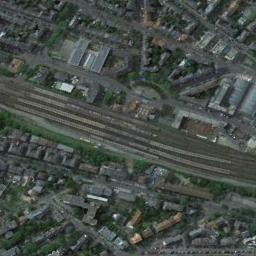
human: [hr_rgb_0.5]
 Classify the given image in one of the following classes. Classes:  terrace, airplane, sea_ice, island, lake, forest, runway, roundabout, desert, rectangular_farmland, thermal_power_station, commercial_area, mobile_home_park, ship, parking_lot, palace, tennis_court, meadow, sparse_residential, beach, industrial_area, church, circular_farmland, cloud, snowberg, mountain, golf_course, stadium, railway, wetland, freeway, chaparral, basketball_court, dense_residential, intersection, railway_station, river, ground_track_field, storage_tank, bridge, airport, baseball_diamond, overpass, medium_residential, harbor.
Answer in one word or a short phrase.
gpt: railway_station